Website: lowes
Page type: order-tracking
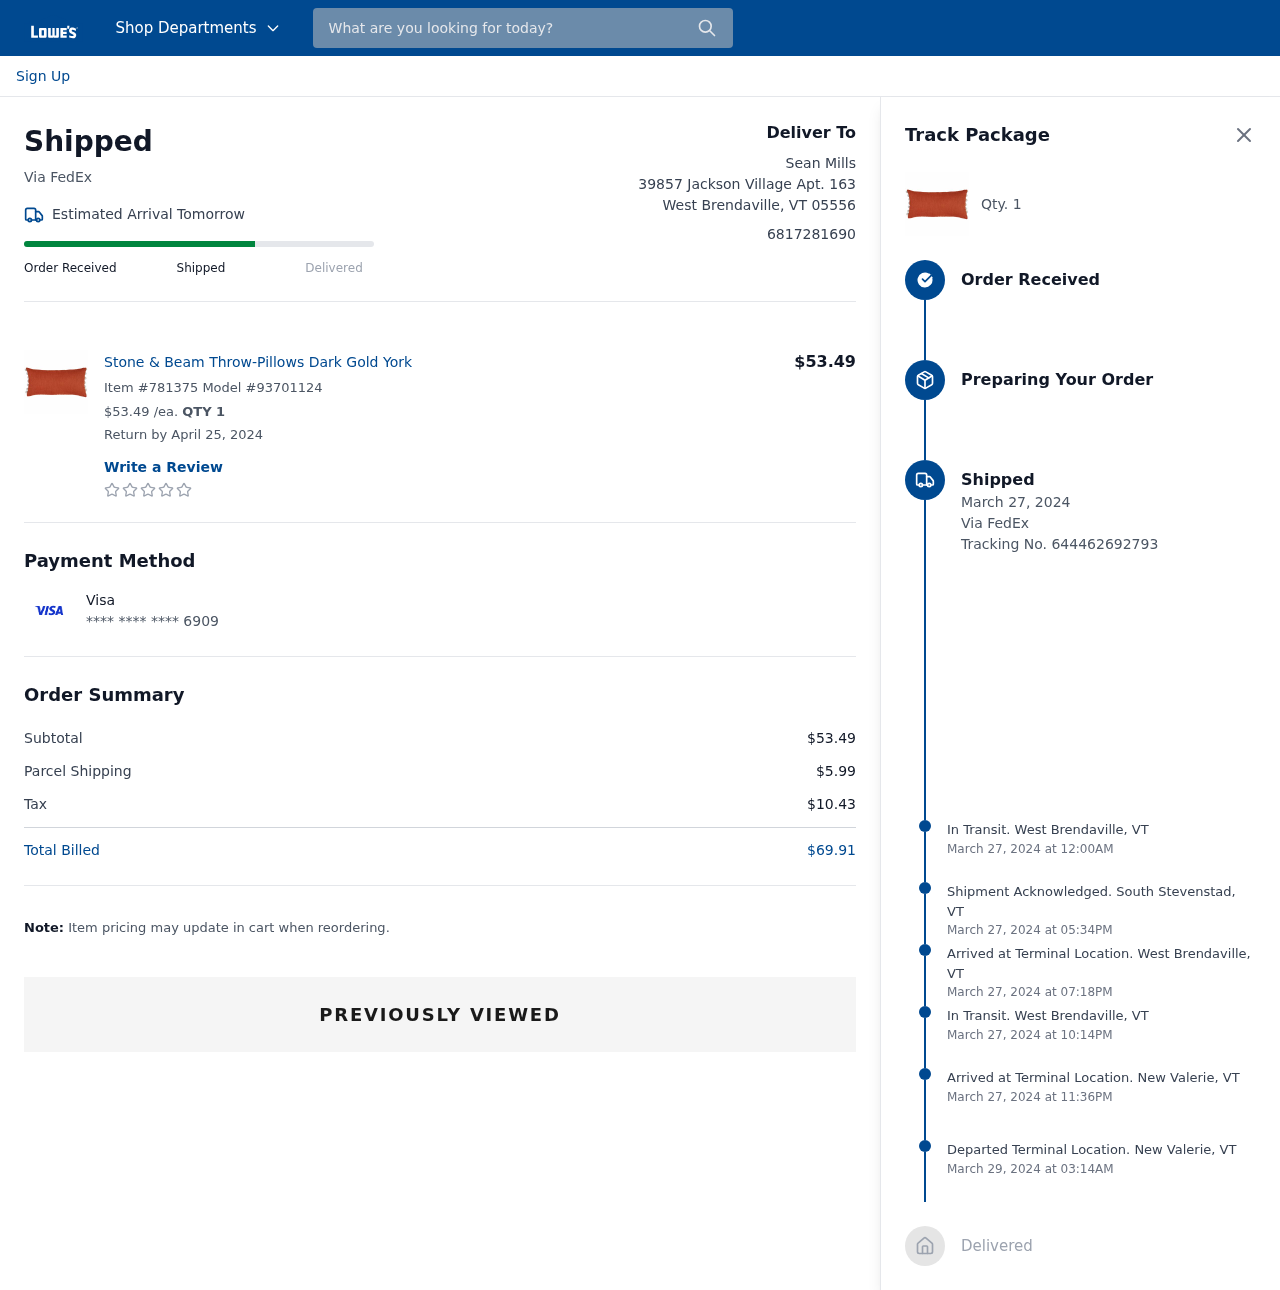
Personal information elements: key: PII_CARD_LAST4
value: **** **** **** 6909
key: PII_CARD_TYPE
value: Visa
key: PII_CITY_STATE
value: West Brendaville, VT
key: PII_CITY_STATE_ZIP
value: West Brendaville, VT 05556
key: PII_FULLNAME
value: Sean Mills
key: PII_PHONE
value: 6817281690
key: PII_STREET
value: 39857 Jackson Village Apt. 163
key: PII_CITY_STATE2
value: South Stevenstad, VT
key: PII_STATE_ABBR
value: VT
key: PII_CITY
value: West Brendaville
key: PII_CITY_STATE3
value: New Valerie, VT
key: PII_CITY3
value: New Valerie
Product elements: key: PRODUCT1_NAME
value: Stone & Beam Throw-Pillows Dark Gold York
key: PRODUCT1_PRICE
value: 53.49
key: PRODUCT1_QUANTITY
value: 1
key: PRODUCT1_TOTAL
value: $53.49
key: PRODUCT1_QUANTITY2
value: Qty. 1
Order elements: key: ORDER_DELIVERY_DATE
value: Estimated Arrival Tomorrow
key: ORDER_ITEM_NUMBER
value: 781375
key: ORDER_MODEL_NUMBER
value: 93701124
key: ORDER_RETURN_BY_DATE
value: Return by April 25, 2024
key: ORDER_SUBTOTAL
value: $53.49
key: ORDER_SHIPPING_COST
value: $5.99
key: ORDER_TAX
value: $10.43
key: ORDER_TOTAL
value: $69.91
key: ORDER_SHIPPING_DATE
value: March 27, 2024
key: ORDER_TRACKING_NUMBER
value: Tracking No. 644462692793
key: ORDER_TRACKING_EVENT1
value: March 27, 2024 at 12:00AM
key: ORDER_TRACKING_EVENT2
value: March 27, 2024 at 05:34PM
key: ORDER_TRACKING_EVENT3
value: March 27, 2024 at 07:18PM
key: ORDER_TRACKING_EVENT4
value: March 27, 2024 at 10:14PM
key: ORDER_TRACKING_EVENT5
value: March 27, 2024 at 11:36PM
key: ORDER_TRACKING_EVENT6
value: March 29, 2024 at 03:14AM
Search elements: key: HEADER_SEARCH
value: What are you looking for today?